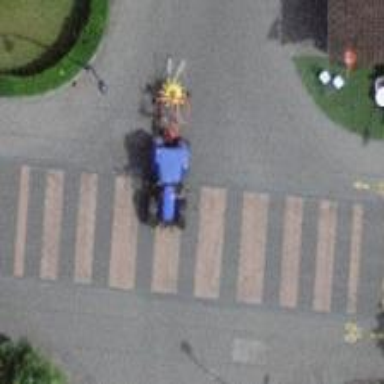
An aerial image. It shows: Marked crossing with zebra stripes on the road.